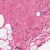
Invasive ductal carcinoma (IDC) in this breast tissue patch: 0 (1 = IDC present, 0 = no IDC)